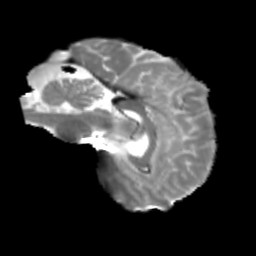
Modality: T2w
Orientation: sagittal
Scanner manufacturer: siemens
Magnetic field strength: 3 T
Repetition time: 4 s
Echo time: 0.0594 s